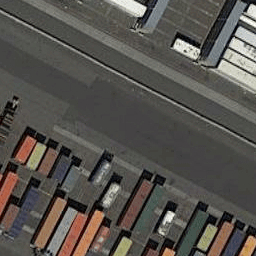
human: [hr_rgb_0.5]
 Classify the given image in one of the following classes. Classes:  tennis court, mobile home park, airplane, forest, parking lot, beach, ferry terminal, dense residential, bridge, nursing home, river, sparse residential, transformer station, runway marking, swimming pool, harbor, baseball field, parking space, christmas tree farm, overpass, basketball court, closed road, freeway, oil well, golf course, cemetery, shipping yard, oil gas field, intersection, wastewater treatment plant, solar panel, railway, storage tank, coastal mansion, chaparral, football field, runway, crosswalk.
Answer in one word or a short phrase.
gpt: shipping yard